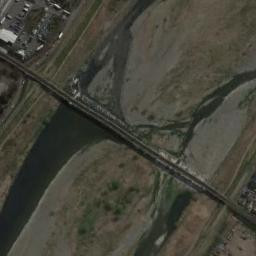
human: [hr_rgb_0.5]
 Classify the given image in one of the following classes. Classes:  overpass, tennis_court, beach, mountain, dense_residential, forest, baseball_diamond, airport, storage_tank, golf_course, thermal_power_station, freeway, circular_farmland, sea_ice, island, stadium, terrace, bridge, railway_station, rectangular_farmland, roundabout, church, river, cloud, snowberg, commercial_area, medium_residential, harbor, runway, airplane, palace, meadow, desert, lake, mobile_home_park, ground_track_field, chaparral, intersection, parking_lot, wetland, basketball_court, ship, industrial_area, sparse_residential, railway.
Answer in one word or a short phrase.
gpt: bridge